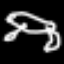
Label: frog